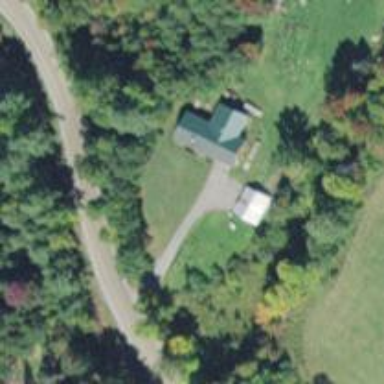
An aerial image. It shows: Simple and straightforward house.